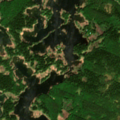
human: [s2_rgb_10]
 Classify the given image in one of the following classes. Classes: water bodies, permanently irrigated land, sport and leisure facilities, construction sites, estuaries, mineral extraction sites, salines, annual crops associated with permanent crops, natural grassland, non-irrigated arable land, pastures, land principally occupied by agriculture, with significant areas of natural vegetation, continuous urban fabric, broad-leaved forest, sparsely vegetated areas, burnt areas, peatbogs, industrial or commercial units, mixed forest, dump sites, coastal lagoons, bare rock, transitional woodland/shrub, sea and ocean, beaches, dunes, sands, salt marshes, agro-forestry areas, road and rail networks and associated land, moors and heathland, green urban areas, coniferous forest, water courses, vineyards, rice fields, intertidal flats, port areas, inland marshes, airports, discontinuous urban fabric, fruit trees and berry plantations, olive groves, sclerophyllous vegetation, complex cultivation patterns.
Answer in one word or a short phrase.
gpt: coniferous forest, mixed forest, sea and ocean